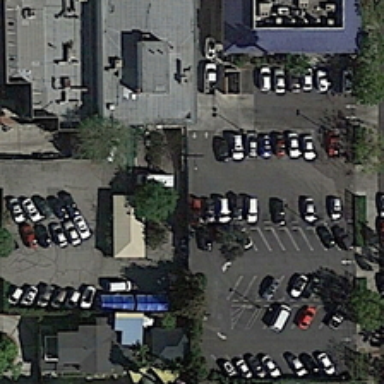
There is a blue roof around the parking lot .